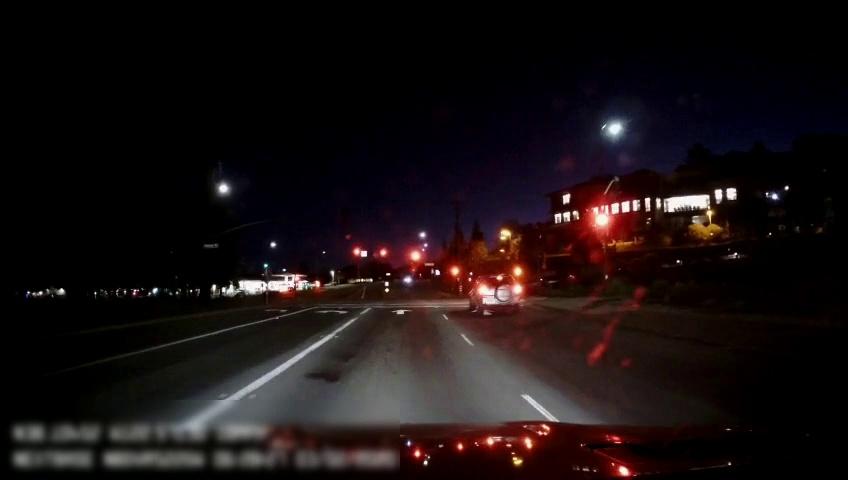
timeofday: Night
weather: Cloudy
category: Drivable Space
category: Vehicles | SUV
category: Lanes | Current Lane
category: Lanes | Current Lane
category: Lanes | Alternate Lane
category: Lanes | Opposite Lane
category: Lanes | Opposite Lane
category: Traffic | Lights
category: Traffic | Lights
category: Traffic | Lights
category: Traffic | Lights